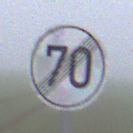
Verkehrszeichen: EndeGeschwindigkeit70
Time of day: MorningAfternoon
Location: Outdoor (RoadRail)
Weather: Overcast
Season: NotSpecified
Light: Natural